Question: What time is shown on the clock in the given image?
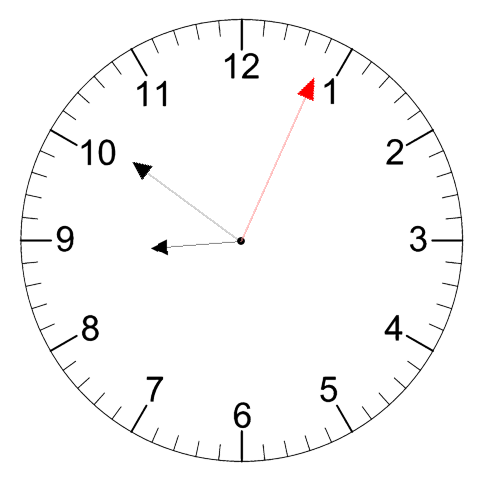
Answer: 08:51:04